Question: I have a table in excel that I want to verify some %, but the formula goes down in the cell and the table goes to the right.

There is any way to modify the way the cells in the formula moves?
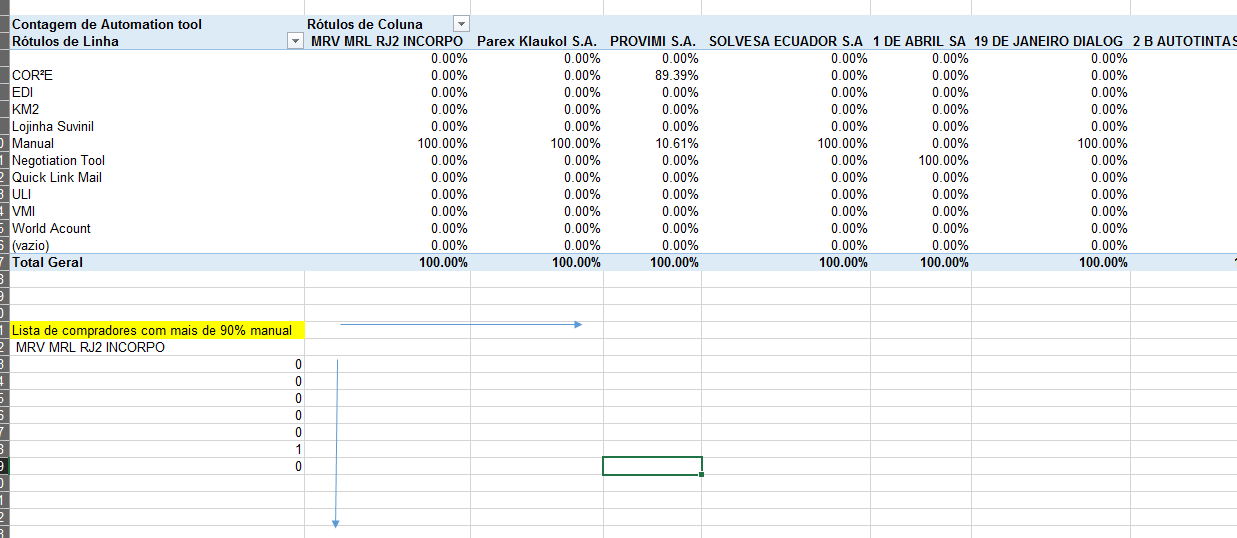
Answer: There's an inelegant solution: add an adjacent column of ordinal numbers starting from 1 (1,2,3, etc), and then refer in your formula to (for example):
'=OFFSET($A$2,0,D6)'
Hopefully this picture makes it clearer.
<URL>